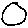
Label: circle